Field crop: maize
Growth stage: 2
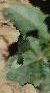
Species: datura